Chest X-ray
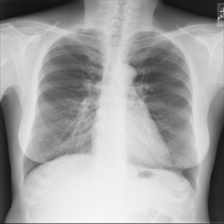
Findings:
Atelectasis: negative
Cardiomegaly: negative
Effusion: negative
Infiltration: negative
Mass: negative
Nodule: negative
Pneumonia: negative
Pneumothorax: negative
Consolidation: negative
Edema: negative
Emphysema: negative
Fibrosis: negative
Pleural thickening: negative
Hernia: negative